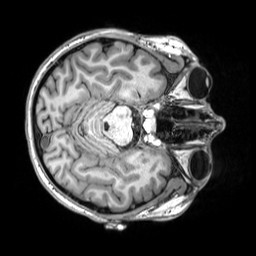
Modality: T1w
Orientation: axial
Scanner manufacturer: siemens
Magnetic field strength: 3 T
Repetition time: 2.5 s
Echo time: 0.00343 s